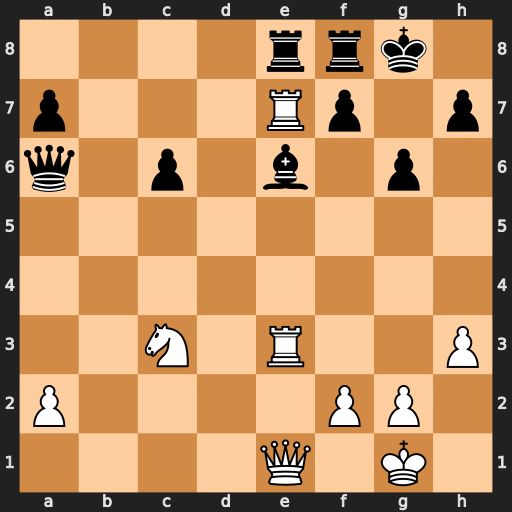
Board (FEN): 4rrk1/p3Rp1p/q1p1b1p1/8/8/2N1R2P/P4PP1/4Q1K1
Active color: w
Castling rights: -
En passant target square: -
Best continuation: R3xe6 Rxe7 Rxe7